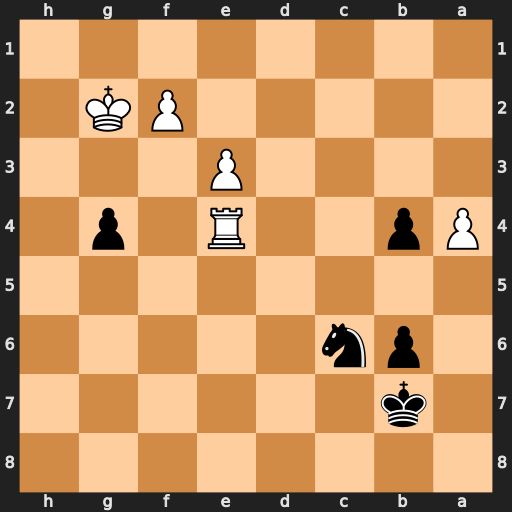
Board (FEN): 8/1k6/1pn5/8/Pp2R1p1/4P3/5PK1/8
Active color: b
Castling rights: -
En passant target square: -
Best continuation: b3 Rxg4 b2